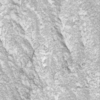
Label: not_dusty